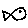
Label: fish